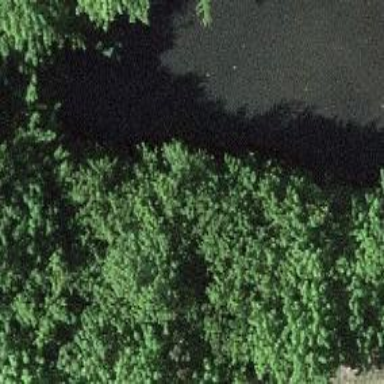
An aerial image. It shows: Pond with natural water.